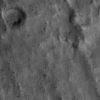
Label: not_dusty